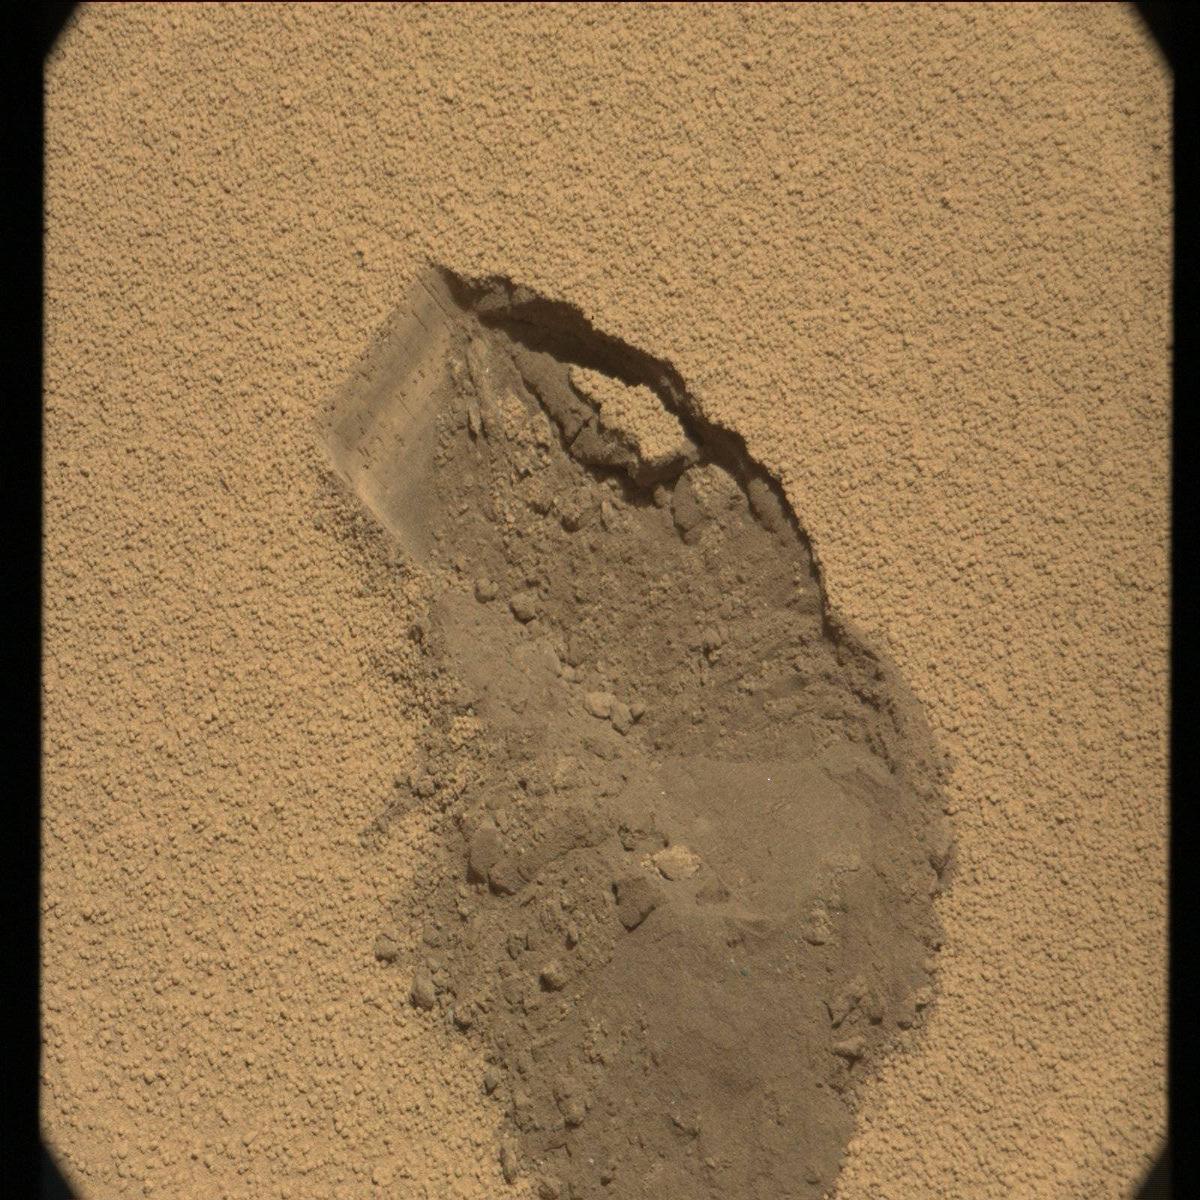
Terrain classes present: Sand / Soil